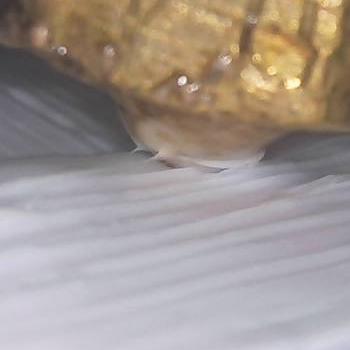
Flow rate: 267%